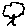
Label: tree